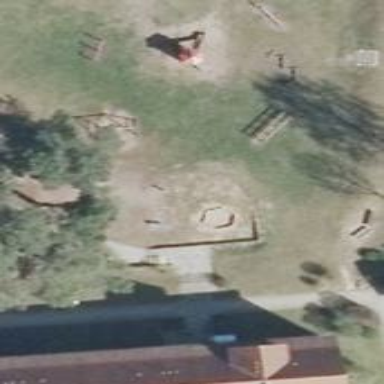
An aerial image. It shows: Playground area for leisure activities on the land.